Question: I am trying to generate a histogram from below data
'''
a 11
a 14
a 23
b 12
b 21
c 17
c 14
c 29
c 22
c 25
'''
This is my target plot

Looks like i can do something like this with ggplot but i dont have ggplot in my system. Is it possible to generate it without ggplot?
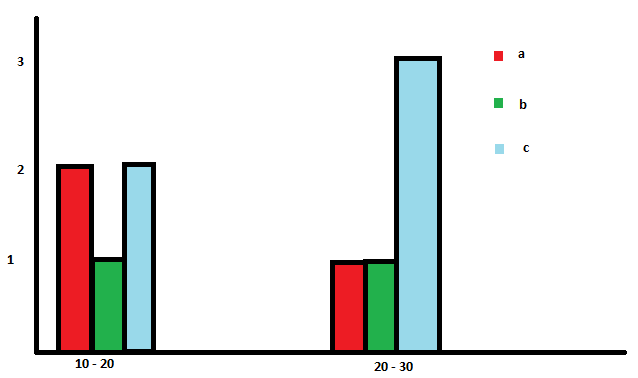
Answer: Here's a better version of the code which can be more easily adjusted to any number ranges to separate by:
'''
dat <- data.frame(c1 = c("a", "a", "a", "b", "b", rep("c", 5)), c2=c(11, 14, 23, 12, 21, 17, 14, 29, 22, 25))
groups <- levels(dat$c1)
nranges <- 2
limits <- c(10, 20, 30) #Must have length equal to nranges + 1
intervals <- sapply(1:nranges, function(i) paste0(limits[i], "-", limits[i+1]))
frequencies <- sapply(1:nranges, function(i) sapply(groups, function(j) sum(dat[dat$c2>limits[i] & dat$c2<limits[i+1],1]==j)))
# Or using table(). One of them might be faster than the other for large data
#frequencies <- sapply(1:nranges, function(i) rowSums(table(dat[dat$c2>limits[i] & dat$c2<limits[i+1],])))
barplot(frequencies, beside = TRUE, col=1:length(groups), names.arg=intervals)
'''
The result is the same as below with different colors and appropriate labels for the groups:

This might not be ideal for your real data, but it works for your sample and will give you a start:
'''
dat <- data.frame(c1 = c("a", "a", "a", "b", "b", rep("c", 5)), c2=c(11, 14, 23, 12, 21, 17, 14, 29, 22, 25))
groups <- levels(dat$c1)
dat1 <- sapply(groups, function(i) sum(dat[dat$c2>10 & dat$c2<20,1]==i))
dat2 <- sapply(groups, function(i) sum(dat[dat$c2>20 & dat$c2<30,1]==i))
barplot(matrix(c(dat1, dat2), ncol=2), beside = TRUE, col=c("Red", "Green", "Blue"))
'''
Which generates:

The idea is to calculate the frequencies and then plot those using barplot with stacked data side by side, instead of trying to use 'hist()'.